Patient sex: M
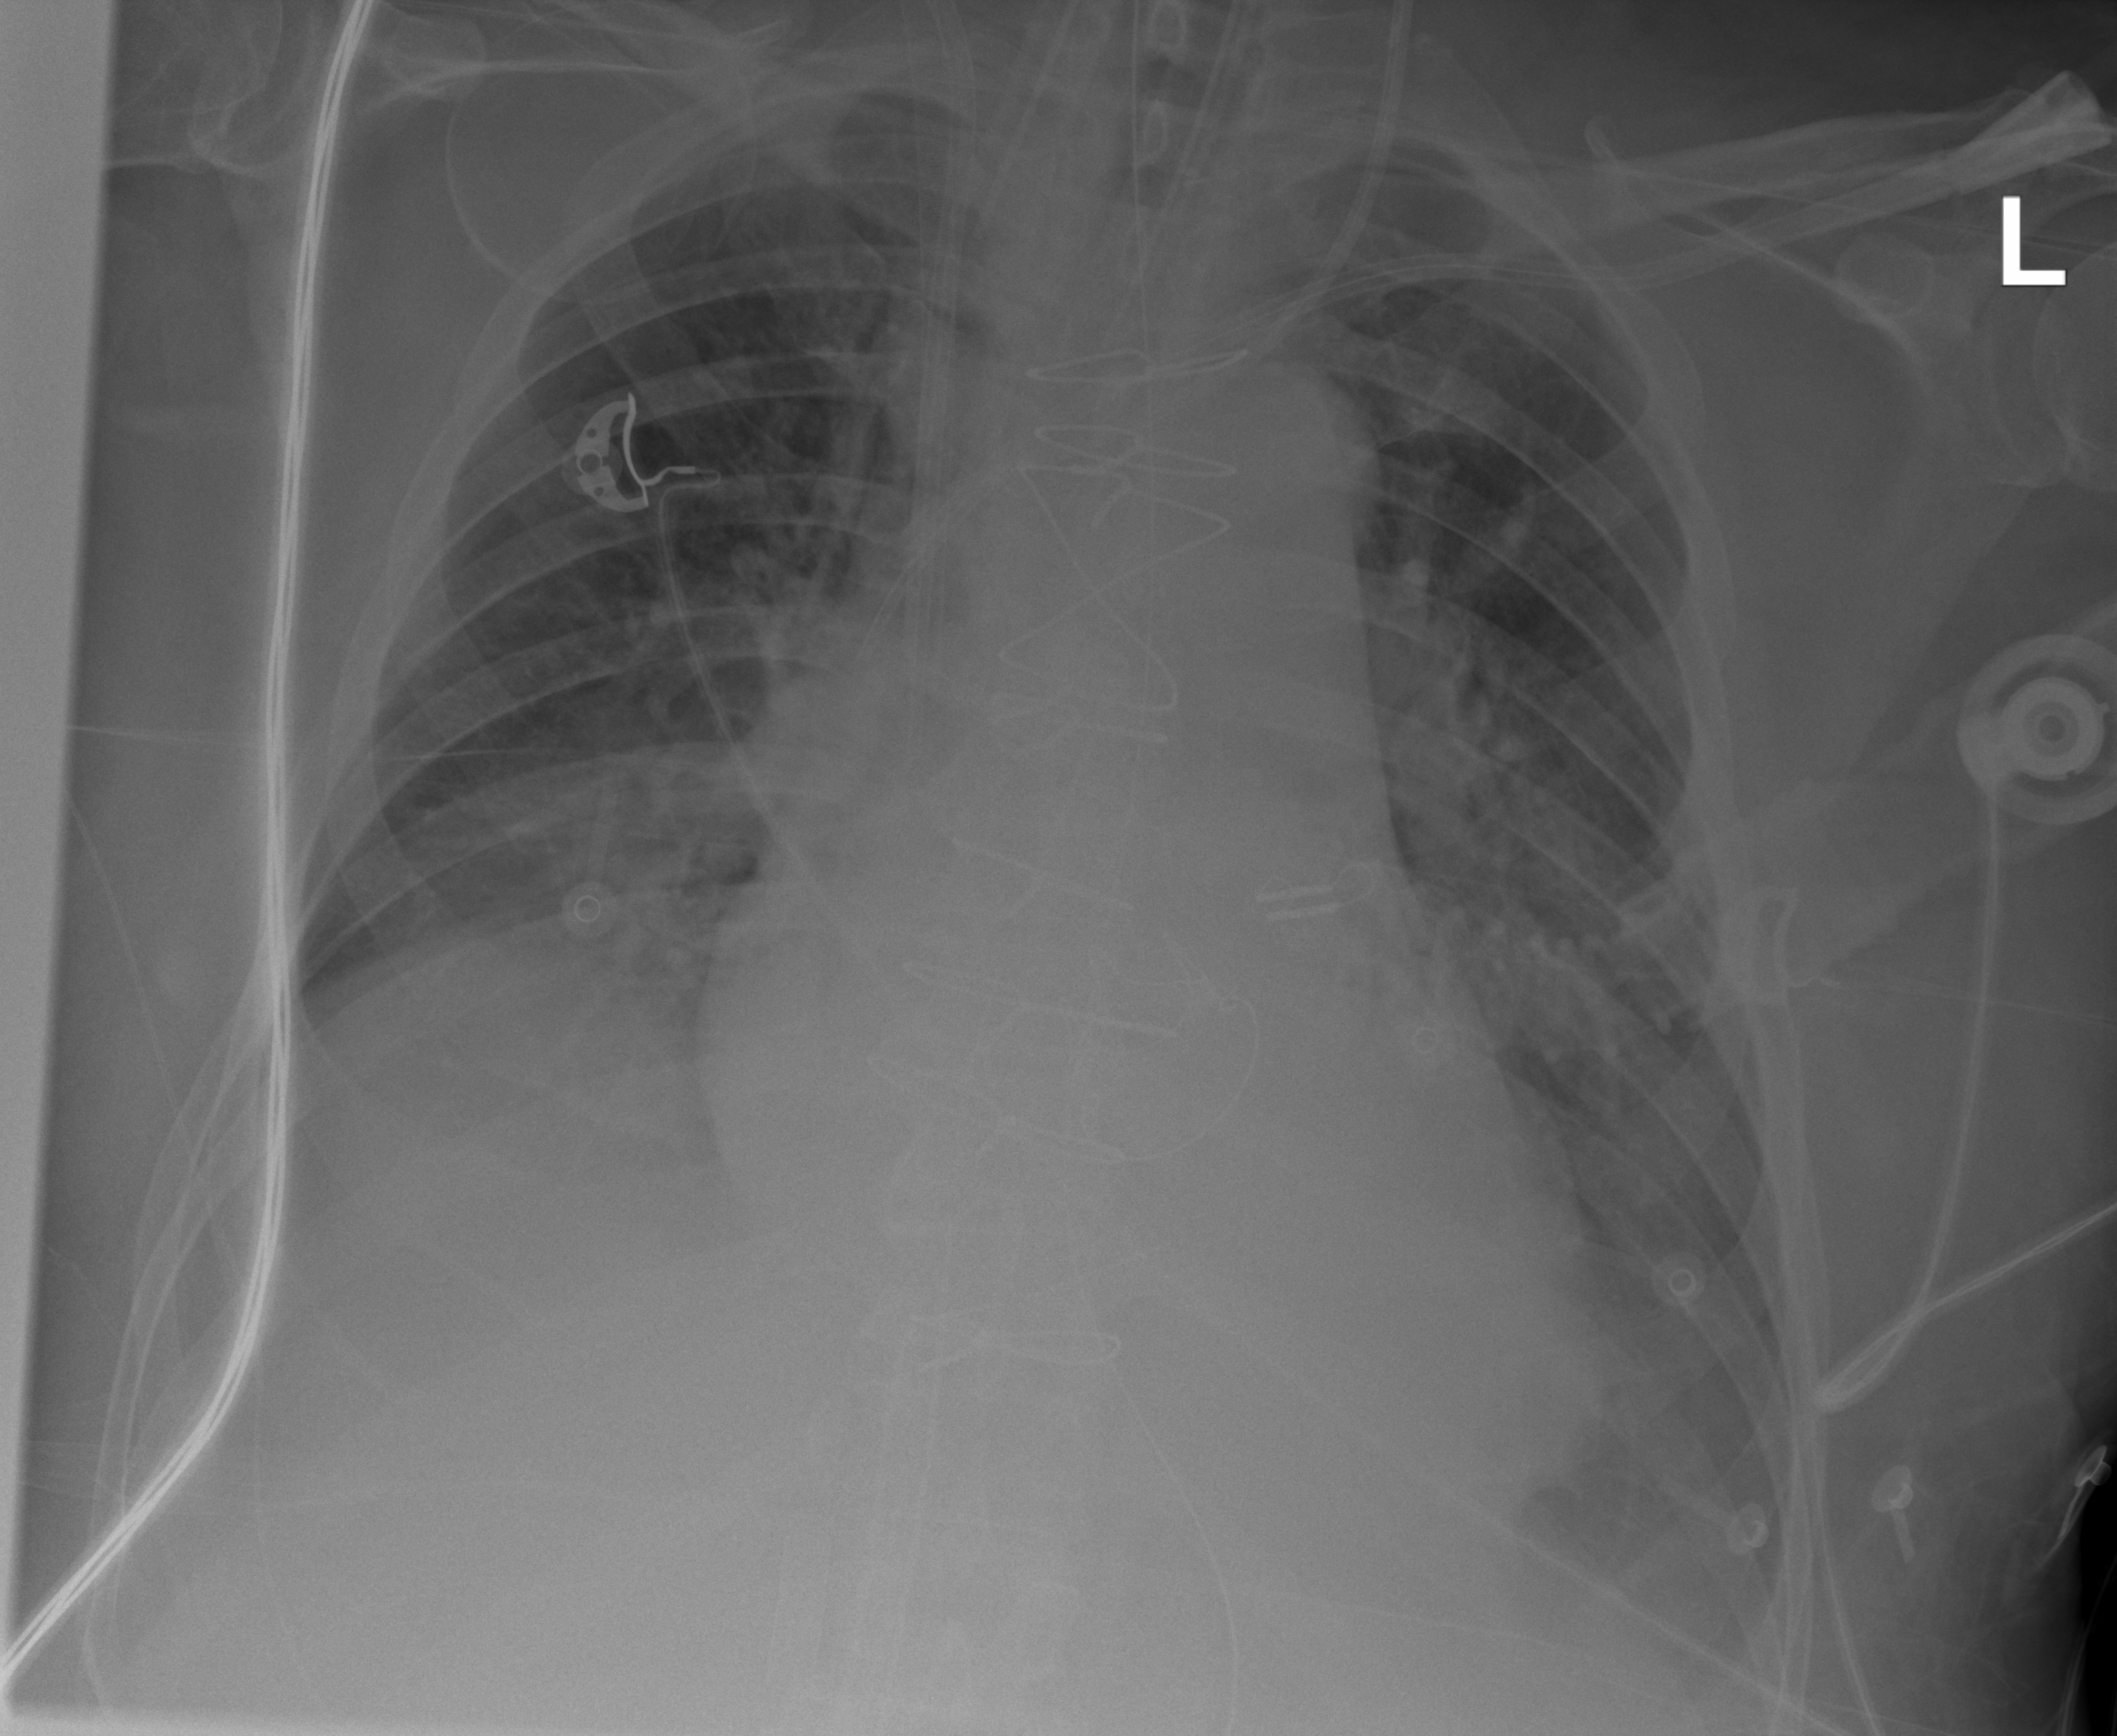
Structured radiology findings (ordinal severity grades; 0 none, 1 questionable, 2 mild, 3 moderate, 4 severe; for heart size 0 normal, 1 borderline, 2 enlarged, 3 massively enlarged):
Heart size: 2
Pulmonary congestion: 2
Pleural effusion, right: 2
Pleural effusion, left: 2
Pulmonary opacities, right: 2
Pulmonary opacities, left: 2
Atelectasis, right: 2
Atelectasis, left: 2